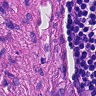
Metastatic tissue present: yes